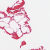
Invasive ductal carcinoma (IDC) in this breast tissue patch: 0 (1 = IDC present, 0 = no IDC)